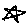
Label: star